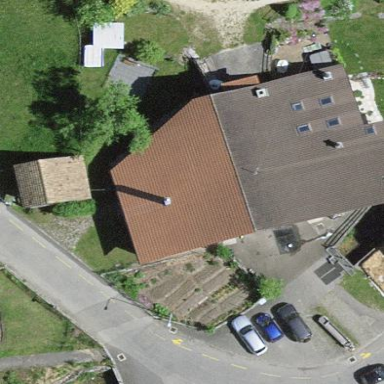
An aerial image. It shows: Farm building.